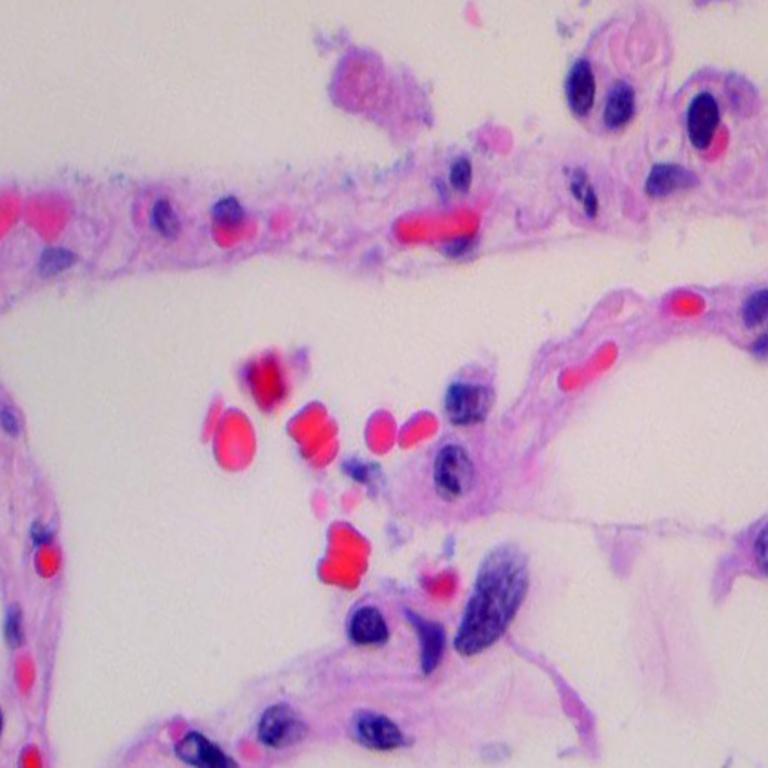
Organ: lung
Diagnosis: benign